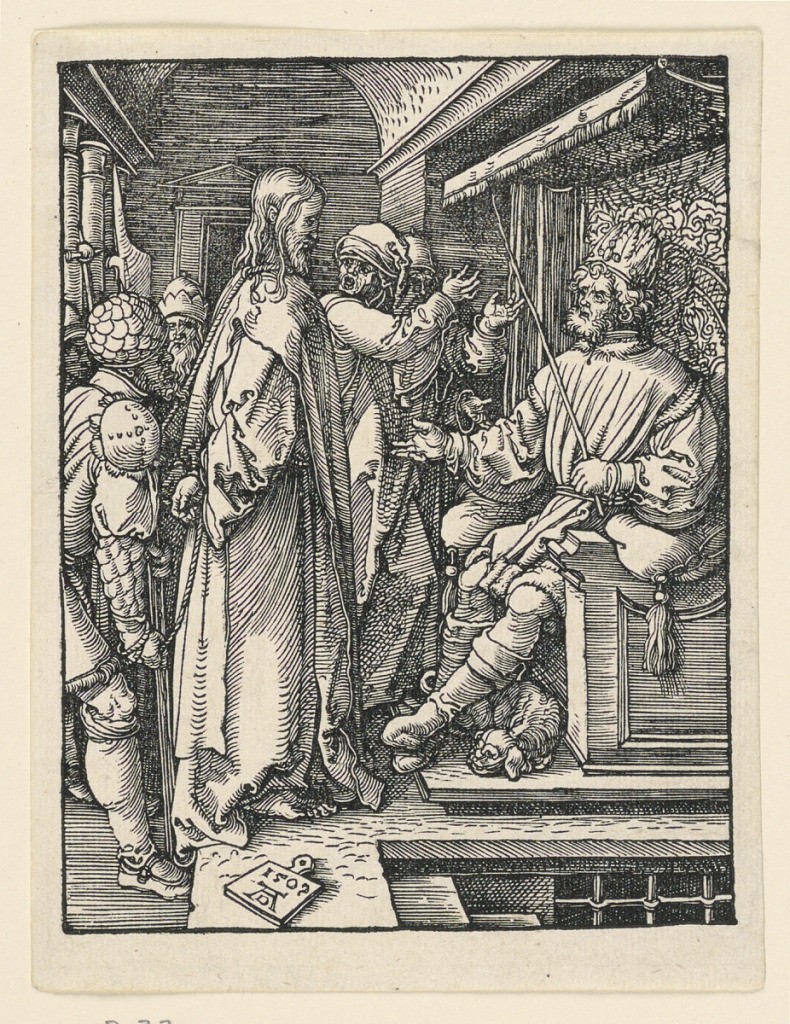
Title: Christ before Herod, from The Little Passion Series
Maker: Albrecht Dürer, German, 1471–1528
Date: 1509
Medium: Woodcut on paper
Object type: Print
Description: Interior, with Herod seated on a throne at right, facing left. Christ s stands before him, facing right in profile. He is attended by soldiers and others. Monogram of Dürer and date 1509 on tablet, lower left.